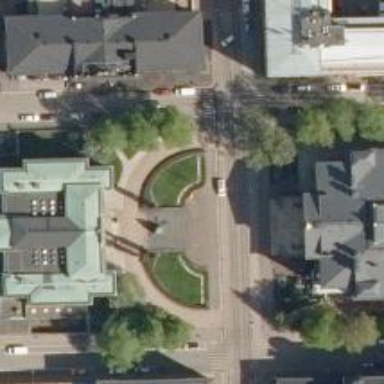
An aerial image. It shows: Memorial featuring statue.